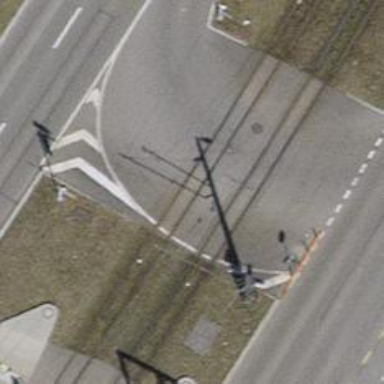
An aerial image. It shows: Tram level crossing on the railway.